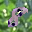
Label: 8